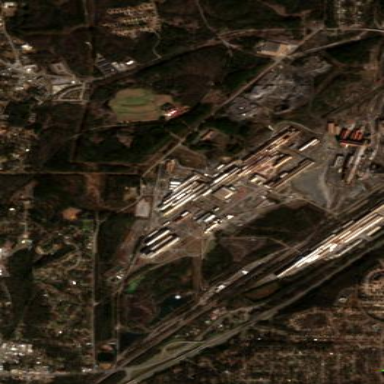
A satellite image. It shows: Industrial area with steelmaking works.